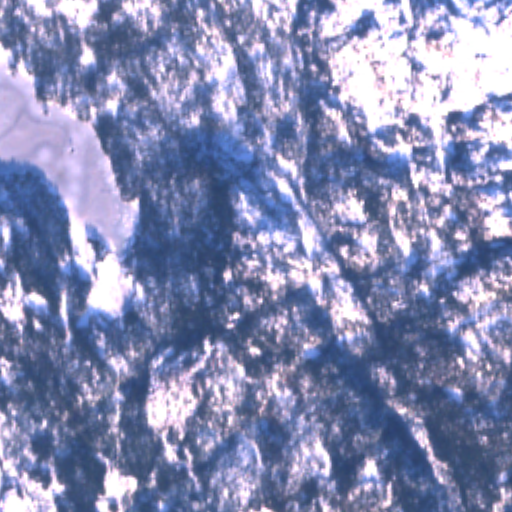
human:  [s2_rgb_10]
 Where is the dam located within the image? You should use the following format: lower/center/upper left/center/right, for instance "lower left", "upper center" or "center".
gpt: The dam is located in the upper right of the image.
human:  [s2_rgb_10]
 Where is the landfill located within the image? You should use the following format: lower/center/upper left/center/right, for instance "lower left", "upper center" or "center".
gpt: There is no landfill in the image.